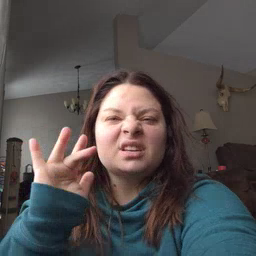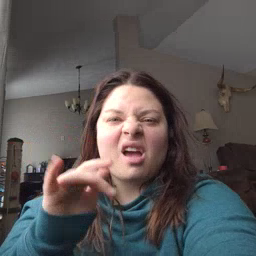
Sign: yucky